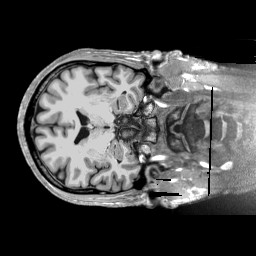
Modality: T1w
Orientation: axial
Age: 52
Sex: male